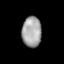
Tissue: lung
Cell type: Epithelial cells
Senescence score: 0.1596
Nuclear area (px): 582
Mean DAPI intensity: 162.749